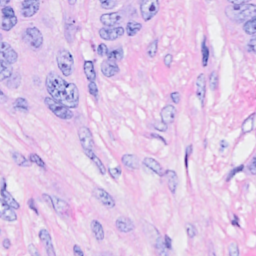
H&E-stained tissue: Breast